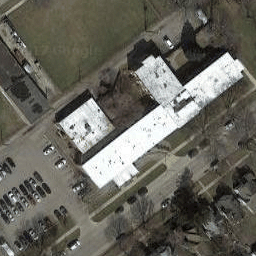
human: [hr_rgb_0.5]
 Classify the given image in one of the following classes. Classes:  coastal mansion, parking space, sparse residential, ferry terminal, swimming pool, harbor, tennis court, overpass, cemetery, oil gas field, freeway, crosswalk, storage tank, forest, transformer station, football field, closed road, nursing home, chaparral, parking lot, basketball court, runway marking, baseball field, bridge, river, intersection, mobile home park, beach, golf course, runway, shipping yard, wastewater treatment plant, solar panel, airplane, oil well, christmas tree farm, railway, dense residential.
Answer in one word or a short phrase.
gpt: nursing home